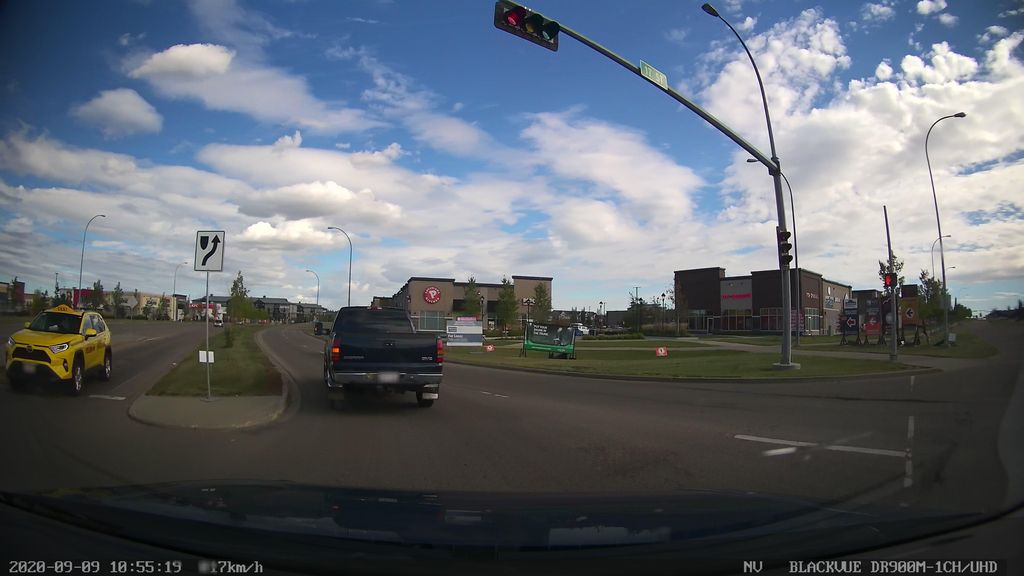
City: edmonton